Question: How can I add an X label that spans my 2 subplots? Secondly, how can I adjust my X axis index using subplots b/c xticks or set_xticklabels doesn't seem to display properly? I can provide data sets, if it helps. I thought I used the subplot command properly.

'''
x1 = np.r_[50:64]
x2 = np.r_[89:103]
fig, (ax1, ax2) = plt.subplots(1, 2, sharey=True)
#Left plot
ax1.plot(x1,left[0],color='red',marker="o",label=r'$lpha$PV Ca$^{2+}$',linestyle='dashed',markersize=6)
ax1.plot(x1,left[1],color='blue',marker="o",label=r'$lpha$PV Mg$^{2+}$',linestyle='dashed',markersize=6)
ax1.plot(x1,left[2],color='red',marker="o",label=r'$lpha$PV S55D/E59D Ca$^{2+}$',linestyle='solid',linewidth='6',markersize=10)
ax1.plot(x1,left[3],color='blue',marker="o",label=r'$lpha$PV S55D/E59D Mg$^{2+}$',linestyle='solid',linewidth='6',markersize=10)
ax1.plot(x1,left[4],color='red',marker="o",label=r'$lpha$PV D94S/G98E Ca$^{2+}$',linestyle='solid',linewidth='1',markersize=6)
ax1.plot(x1,left[5],color='blue',marker="o",label=r'$lpha$PV D94S/G98E Mg$^{2+}$',linestyle='solid',linewidth='1',markersize=6)
#Right plot
ax2.plot(x2,right[0],color='red',marker="o",label=r'$lpha$PV Ca$^{2+}$',linestyle='dashed',markersize=6)
ax2.plot(x2,right[1],color='blue',marker="o",label=r'$lpha$PV Mg$^{2+}$',linestyle='dashed',markersize=6)
ax2.plot(x2,right[2],color='red',marker="o",label=r'$lpha$PV S55D/E59D Ca$^{2+}$',linestyle='solid',linewidth='6',markersize=10)
ax2.plot(x2,right[3],color='blue',marker="o",label=r'$lpha$PV S55D/E59D Mg$^{2+}$',linestyle='solid',linewidth='6',markersize=10)
ax2.plot(x2,right[4],color='red',marker="o",label=r'$lpha$PV D94S/G98E Ca$^{2+}$',linestyle='solid',linewidth='1',markersize=6)
ax2.plot(x2,right[5],color='blue',marker="o",label=r'$lpha$PV D94S/G98E Mg$^{2+}$',linestyle='solid',linewidth='1',markersize=6)
ax1.legend(fontsize=14,handlelength=2,loc="best")
ax1.set_ylabel('Contribution Energy (kcal/mol)', fontsize=25)
ax1.tick_params(axis='both', which='major', labelsize=28, length=9, width=4)
ax2.tick_params(axis='x', which='major', labelsize=28, length=9, width=4)
plt.tight_layout()
plt.suptitle('aPV WT and Mutants',fontsize=35)
plt.subplots_adjust(top=.90)
'''
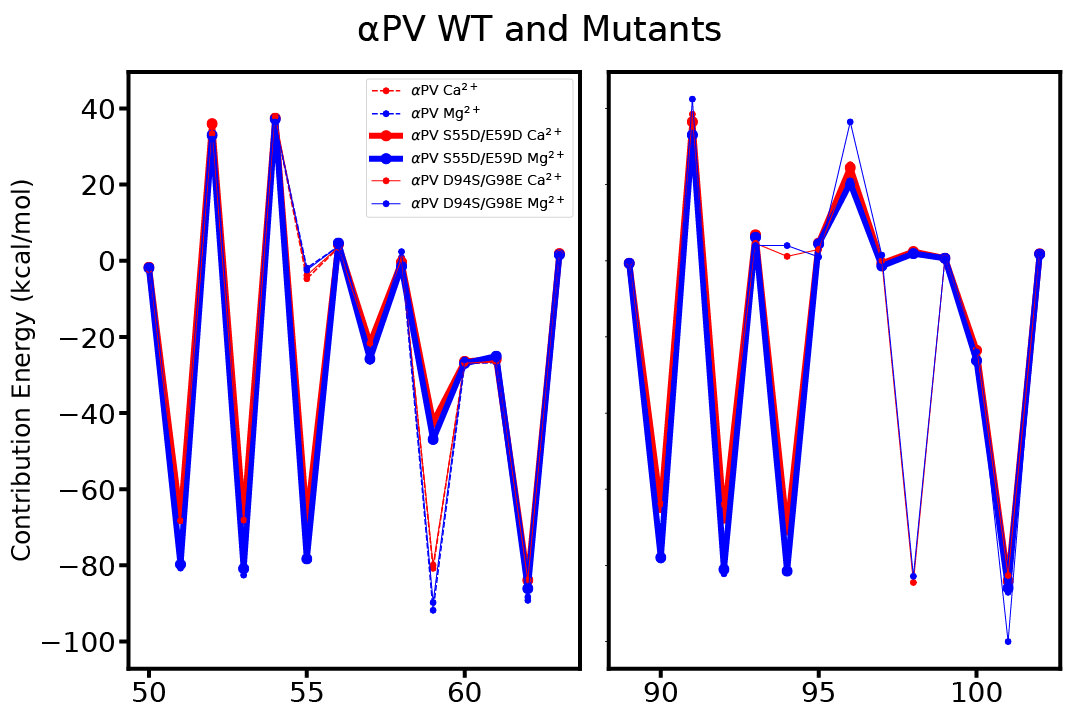
Answer: You can use x parameter when setting up the xlabel. Here is an example:
'''
gs = gridspec.GridSpec(1,2)
fig = plt.figure(figsize=(10, 5))
ax = fig.add_subplot(gs[:, 0])
ax2 = fig.add_subplot(gs[:, 1])
data = [1,2,3,4,5]
ax.plot(data,data)
ax2.plot(data,data)
ax.set_xlabel("xLabelAcrossTwoSubPlot",x=1.1,fontsize=20)
'''
<URL>
Also if you want to control the ticks explicitly here is how to do it:
'''
### control ticks
ts = data[:]
ax.set_xticks(ts)
ax.set_xticklabels([ '#%d'%k for k in ts])
'''